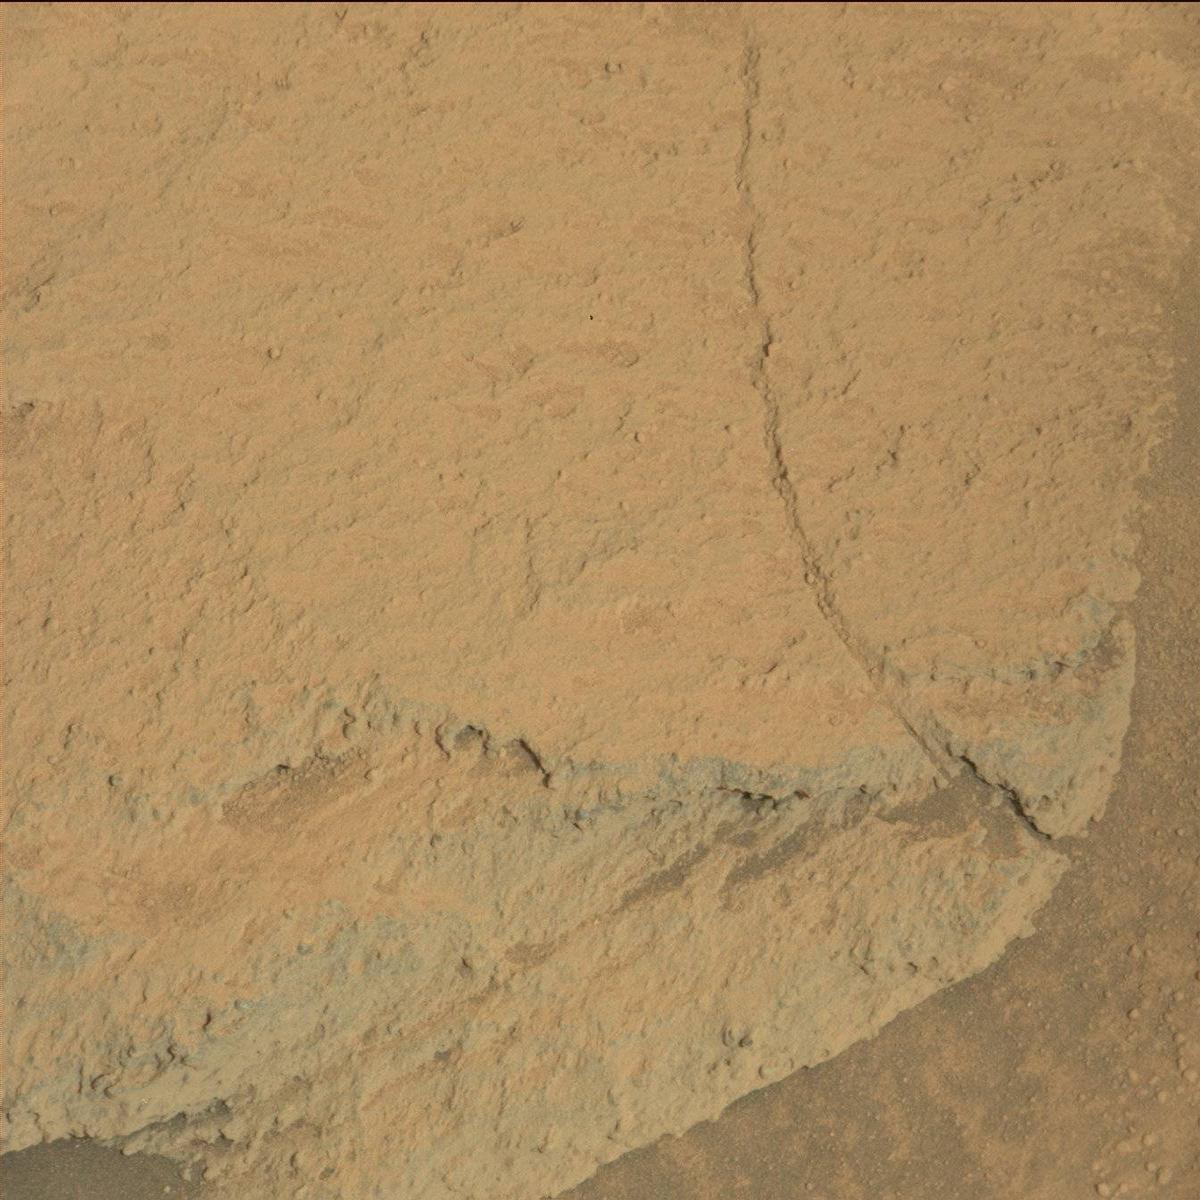
Terrain classes present: Bedrock, Sand / Soil